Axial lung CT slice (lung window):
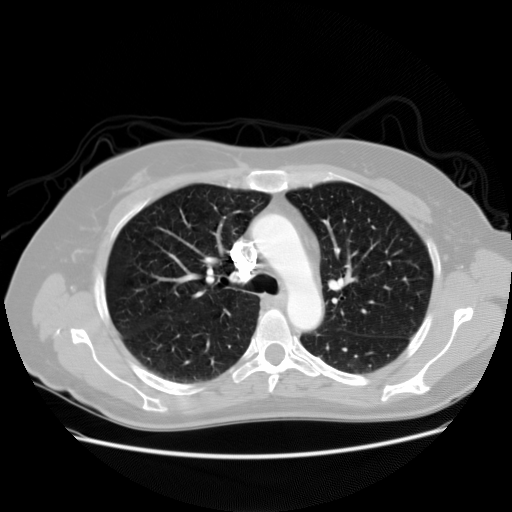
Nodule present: no